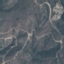
Label: HerbaceousVegetation